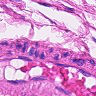
Metastatic tissue present: no